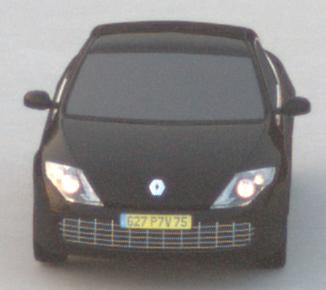
Make: Renault
Model: Laguna Coupé TCe 170
Detailed model: Laguna (III) Coupé
Model produced from: 2010/11
Model produced until: 2011/05
Doors: 2
Color: black
Road condition: dry road
Daytime: dawn
Contrast: low contrast